Interaction volume radius: 5 \u00c5
Interaction volume height: 40 \u00c5
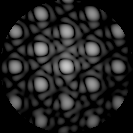
Disorder parameter: 0.04524